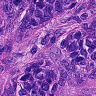
Metastatic tissue present: yes